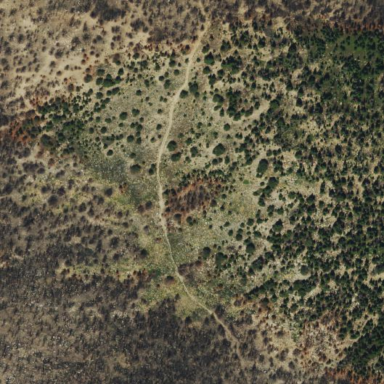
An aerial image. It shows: Area covered in scrub vegetation.